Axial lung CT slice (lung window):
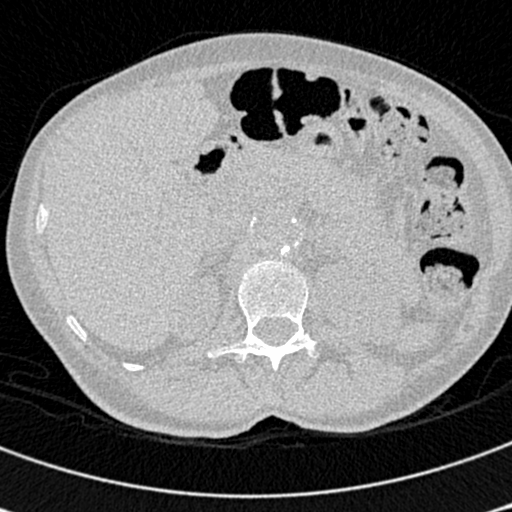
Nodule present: no